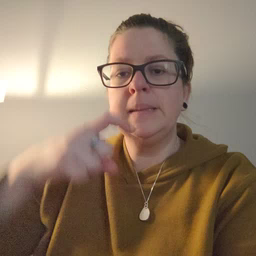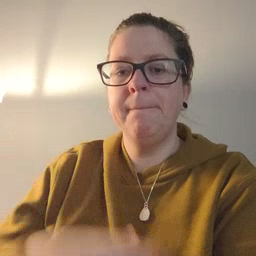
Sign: time